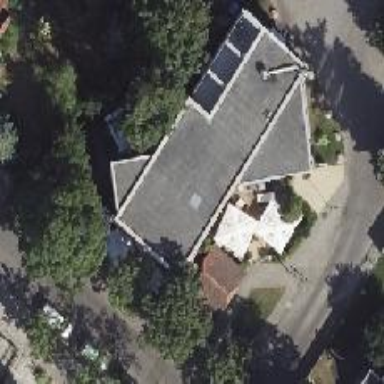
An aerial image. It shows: Restaurant.